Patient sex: M
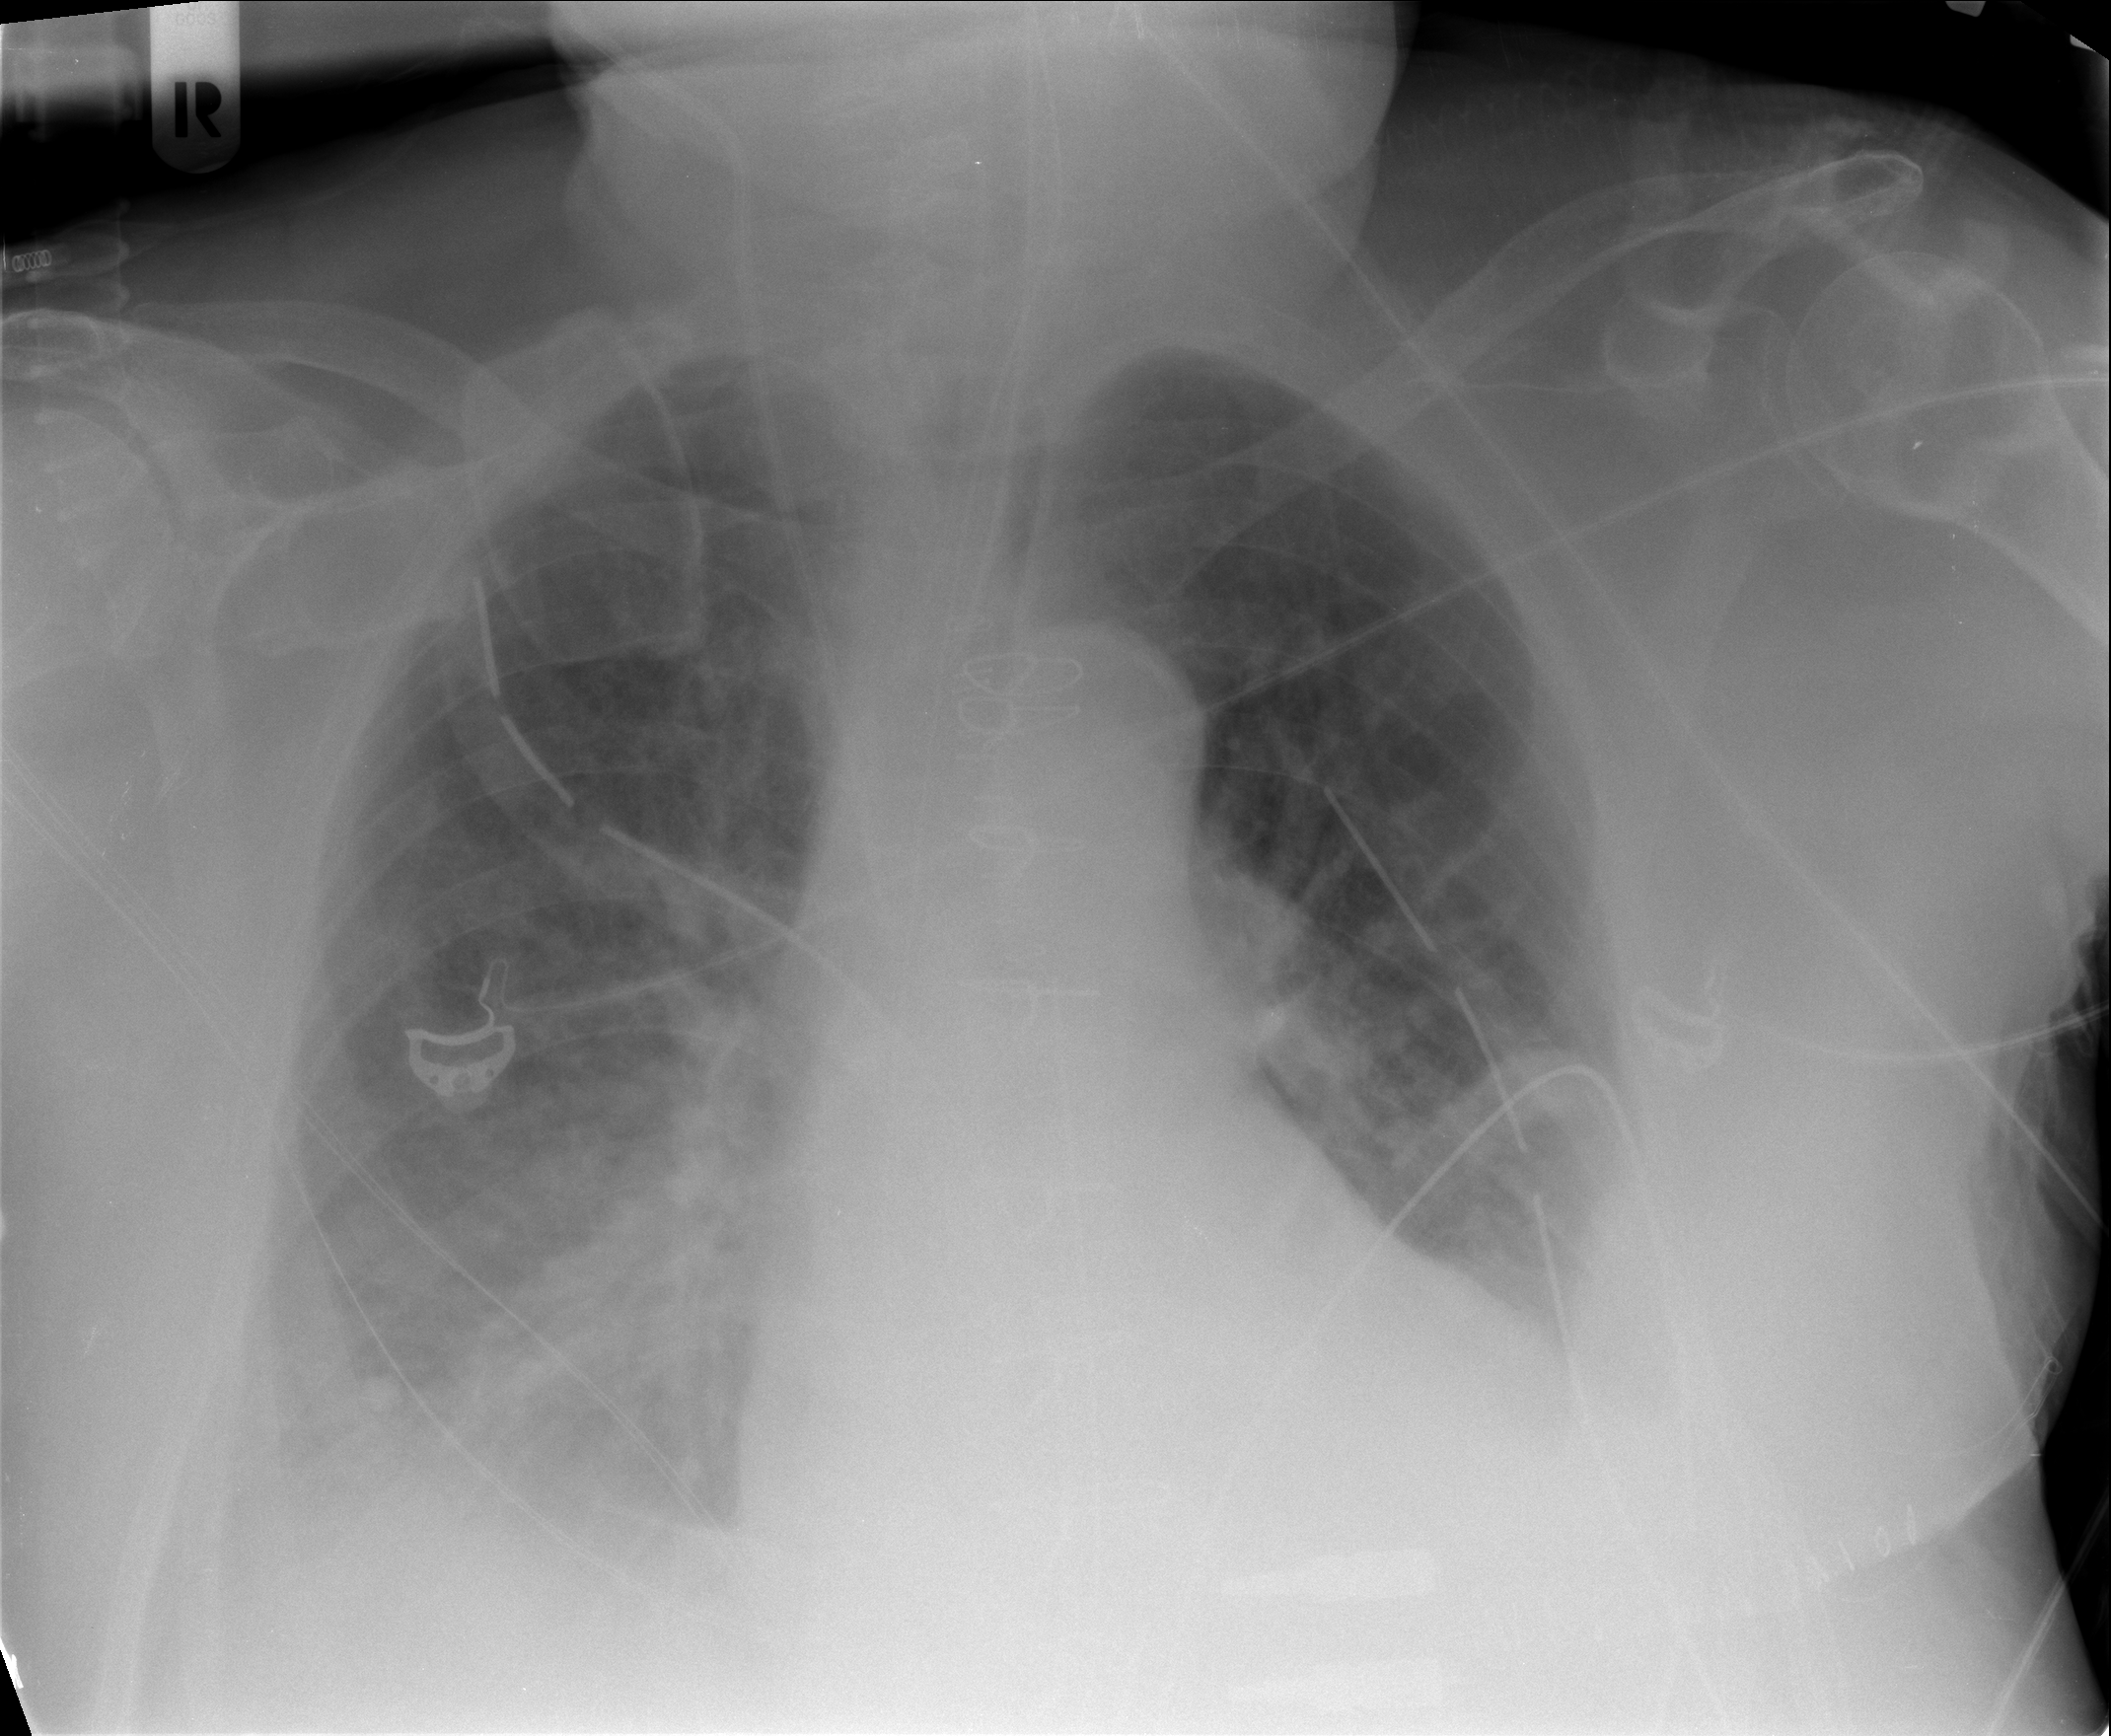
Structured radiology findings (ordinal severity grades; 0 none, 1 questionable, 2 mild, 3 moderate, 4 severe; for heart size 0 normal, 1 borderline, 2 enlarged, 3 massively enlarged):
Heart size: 1
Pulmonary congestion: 2
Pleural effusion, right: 2
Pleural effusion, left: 2
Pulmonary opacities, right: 2
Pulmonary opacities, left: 0
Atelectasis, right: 2
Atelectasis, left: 2